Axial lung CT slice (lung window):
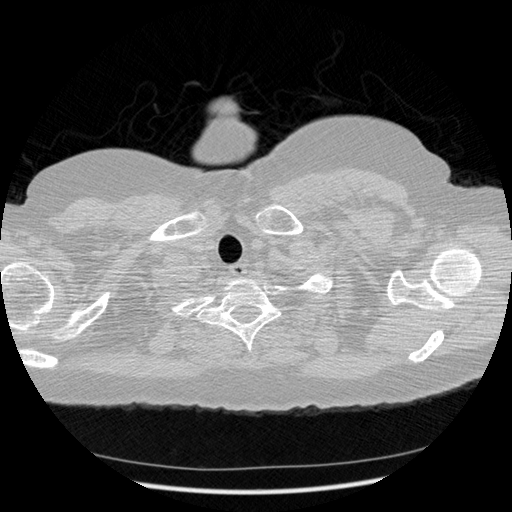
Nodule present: no